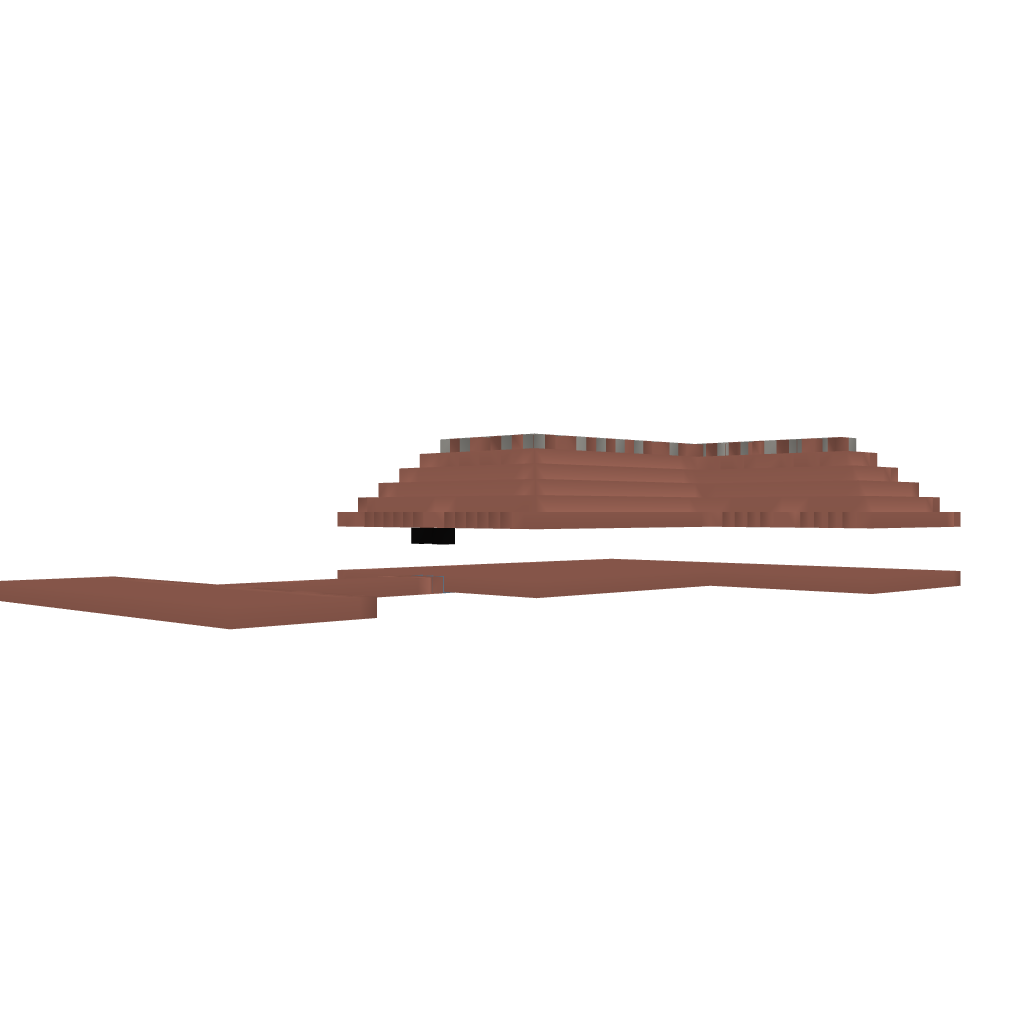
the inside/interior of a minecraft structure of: Brick mansion